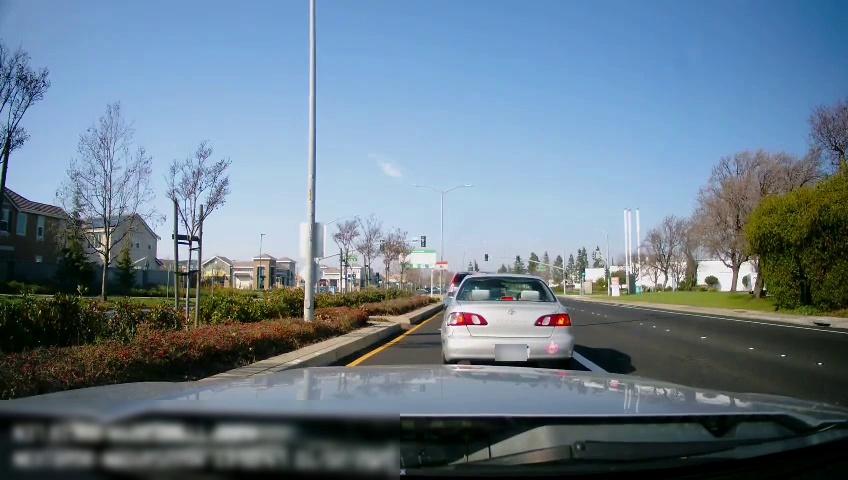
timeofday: Day
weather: Sunny
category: Drivable Space
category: Vehicles | SUV
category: Vehicles | Car
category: Lanes | Current Lane
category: Lanes | Alternate Lane
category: Lanes | Current Lane
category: Lanes | Current Lane
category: Traffic | Lights
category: Traffic | Lights